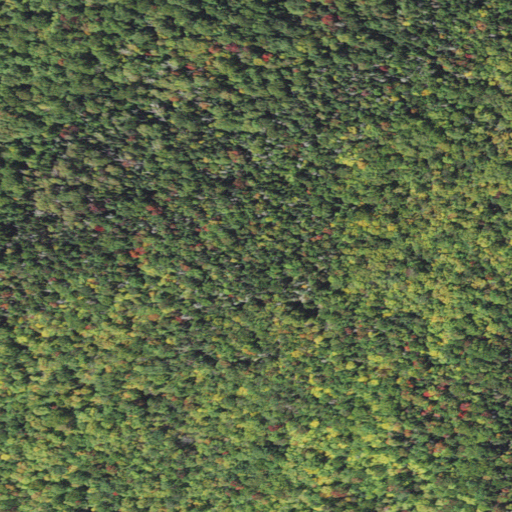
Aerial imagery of mountain in New Hampshire named Willoughby Mountain containing mixed forest, deciduous forest, evergreen forest, and shrub